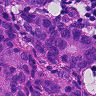
Metastatic tissue present: yes